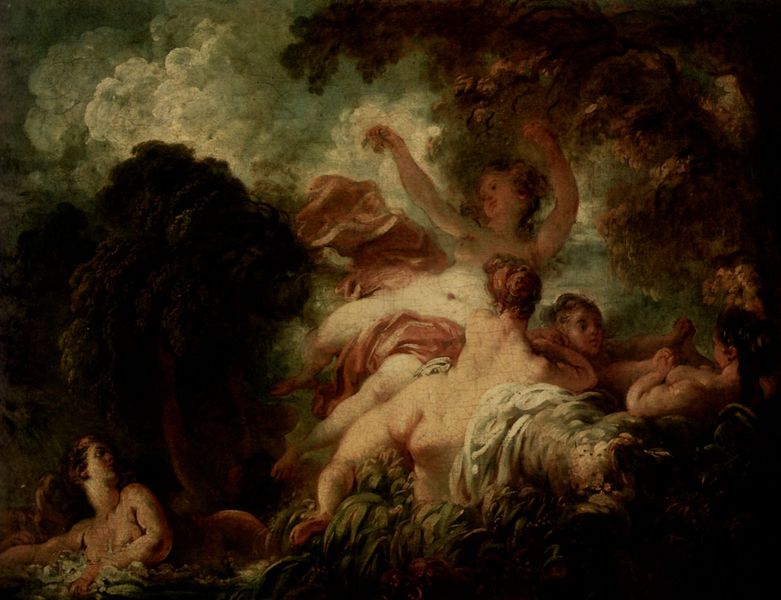
Titel: Die Badenden
Künstler: Jean Honoré Fragonard
Standort: Paris
Institution: Musée du Louvre
Schlagwörter: akt, baum, blau, blätter, dunkel, gemälde, gewitter, haut, himmel, körper, laub, nackt, rubens, schatten, umhang, wasser, weiß, wolken, akte, baden, bäume, fluss, frauen, grün, landschaft, menschen, mädchen, see, ufer, bewegung, braun, brust, busen, frankreich, frau, frisur, frisuren, grau, hell, hintergrund, köpfe, licht, nacht, orange, rücken, schwarz, vordergrund, gras, rose, rot, tuch, wolke, beige, fest, malerei, tanz, blond, feier, arme, barock, inkarnat, gesten, natur, strauch, busch, gebüsch, gewässer, sonne, sträucher, gewand, haare, mantel, stoff, tücher, decke, gewänder, pflanzen, tanzen, kontrast, rokoko, rosa, seide, wald, fliegen, kinder, engel, beine, brüste, dutt, gesäß, hintern, wellen, liegen, düster, ansicht, backen, nebel, beleuchtung, drehen, rand, gathering, hands, oil, people, red, robes, white, women, arm, black, dark, dress, face, female, france, girls, gray, green, group, hair, lace, ladies, lady, lounge, nose, old, painting, weiblich, woman, spielen, detail, finster, draperie, oil painting, pink, servant, washing, brown, nackte, bauchnabel, schenkel, baumkrone, freude, grass, grun, bad, leiber, spiel, nacktheit, eng, antike, hautfarbe, bedeckt, schweben, schwimmen, arsch, pobacken, popo, wolkig, halt, paris, allegorie, mythologie, rosig, rückansicht, wood, üppig, sad, angel, angels, cloud, clouds, flesh, heaven, mythology, naked, nude, nudes, nudity, roman, skin, sky, tree, nymphe, wollust, musen, nymphen, blattwerk, nest, girl, head, landscape, nature, ocean, sea, water, waves, young, trees, death, baroque, child, eyes, forest, light, bushes, garden, night, plants, putten, look, color, shadow, fabric, mouth, scarf, verspielt, allegory, french, myth, nymphs, peinture, faces, smile, bewaldet, diana, cloudy, wind, breast, schutz, children, abstract, cherub, cupid, drapery, love, spass, feast, park, arms, leaves, enfant, renaissance, jesus, front, fountain, art, back, butt, pastel, nuage, rauschend, angles, circle, eye, legs, cloth, bush, bare, branches, breasts, god, godess, godesses, wenden, northern, büschung, fragonard, bathing, beautiful, leaf, lips, pale, shoulders, boucher, lying, picasso, tableau, baby, bathers, bildmitte, lamdschaft, kids, playing, geschützt, act, rococo, dancing, frohsinn, body, fumée, dream, females, intimate, recline, bloss, belly button, bottom, navel, floating, babies, pain, ass, despair, woods, bath, touch, nakcte, baroquie, boucher$, bouchet, clud, delen, fraggonard, fragonnard, inszinierung, mymph, reneissance, sexuality, tumultous, foliage, lounging, history painting, idyll, fantasy, nymph, game, bare feet, chilling, wrestling, po, nackerte, pastell, sex, muted, 18th century, 5, dnude, buttock, wolllüstig, brows, belly, maids, amsterdam, diana and her nymphs, francois boucher, boobs, tits, frivol, ligth, attendants, behind, laying, paradise, mysterious, sexual, angelic, buttocks, sin, cuddling, boob, fluffy, arse, homoerotic, cky, bussum, ninph, ninphs, taken, ses, fluent, clous, elysium, nudist, mysticism, schwelgend, nakee, wasking, bott, olympia, nusdists, nudists